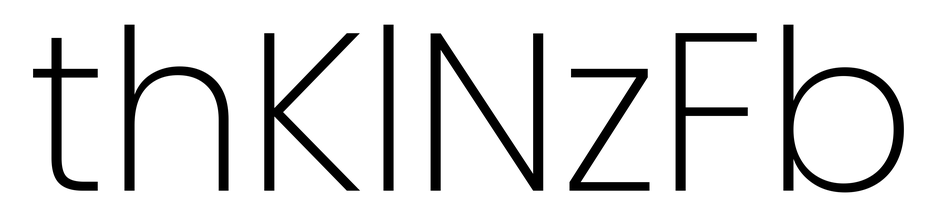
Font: Poppins-ExtraLight